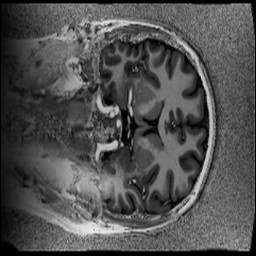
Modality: UNIT1
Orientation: coronal
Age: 27
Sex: female
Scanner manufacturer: siemens
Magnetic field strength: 6.98 T
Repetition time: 6 s
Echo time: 0.00283 s